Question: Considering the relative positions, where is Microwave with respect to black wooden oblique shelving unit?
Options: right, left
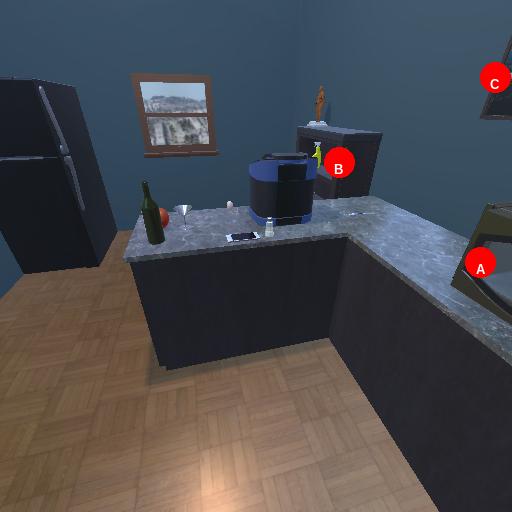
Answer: right